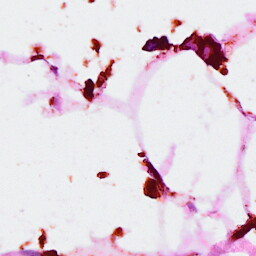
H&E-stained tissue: Breast